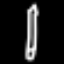
Label: pencil